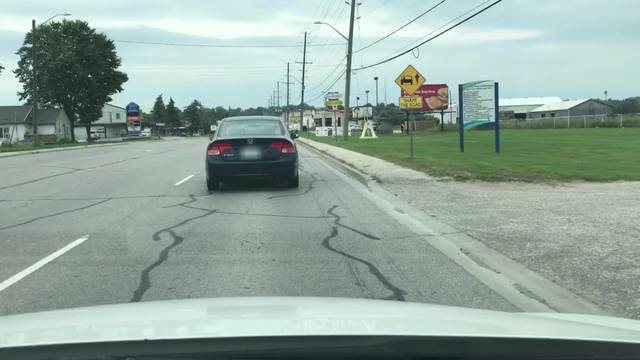
Region: Canada
Coordinates: 44.114, -79.549